Here is a 2-D grayscale rendering of raw bearing vibration samples (signal-to-image). Classify the bearing condition as one of: normal, inner_race, outer_race, ball.
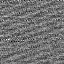
Answer: normal